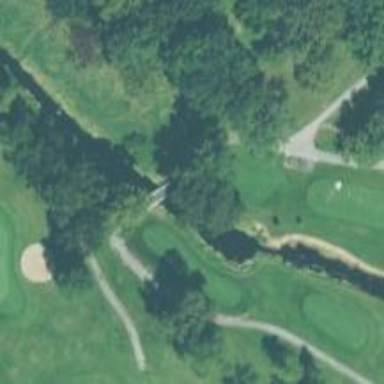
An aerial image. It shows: Path bridge over golf path.